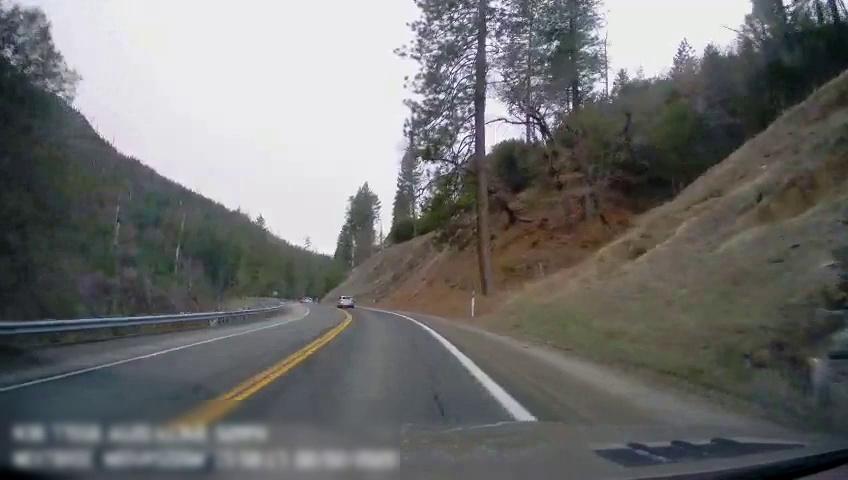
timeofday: Day
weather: Cloudy
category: Drivable Space
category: Vehicles | Car
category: Lanes | Current Lane
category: Lanes | Current Lane
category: Lanes | Opposite Lane